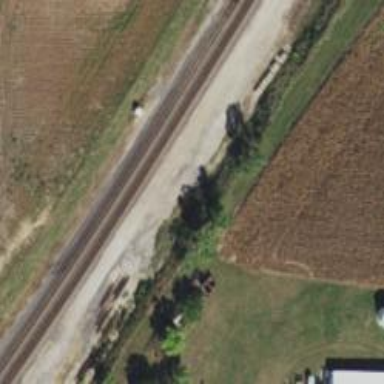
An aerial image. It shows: Railway track.